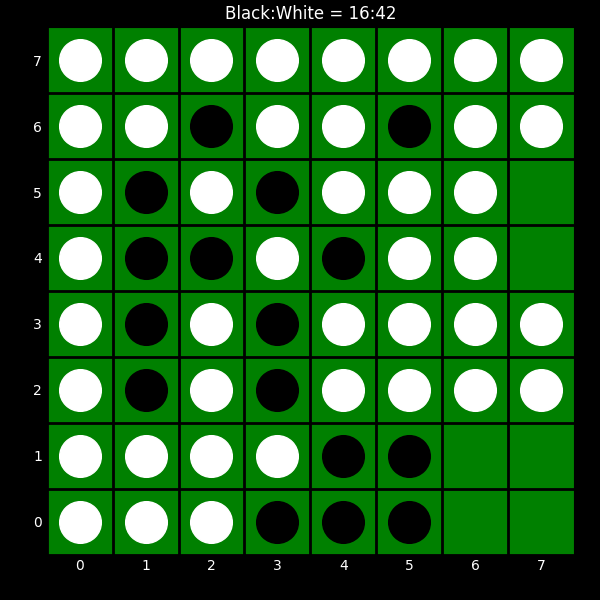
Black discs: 16
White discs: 42